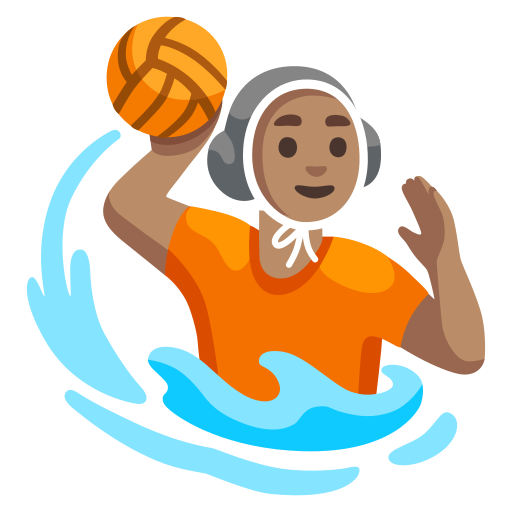
Emoji: 🤽🏽